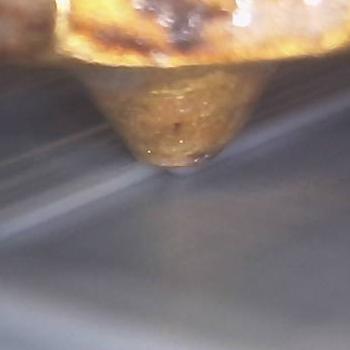
Flow rate: 84%